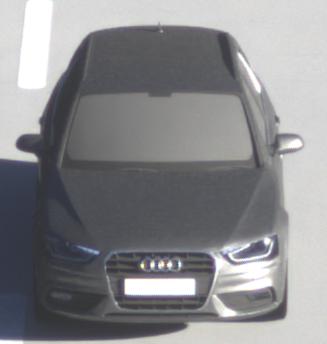
Make: Audi
Model: A4 Avant 1.8 TFSI
Detailed model: A4 (B8) Avant
Model produced from: 2012/02
Model produced until: 2015/04
Doors: 5
Color: gray
Road condition: dry road
Daytime: sunrise or sunset
Contrast: medium contrast